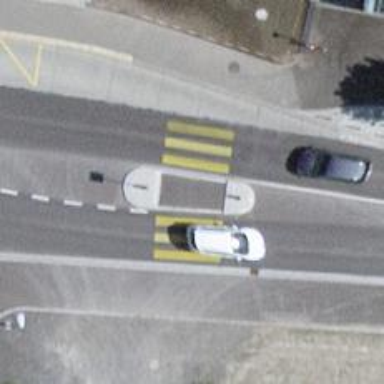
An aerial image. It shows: Uncontrolled zebra crossing with pedestrian island.